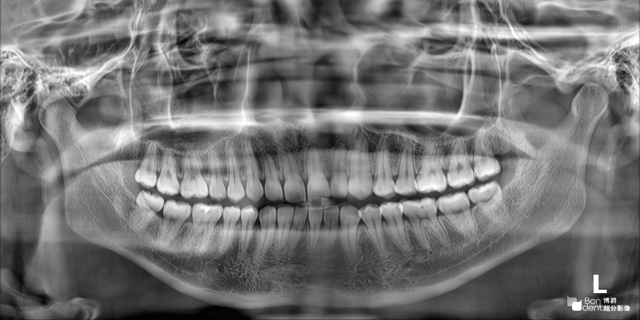
adult